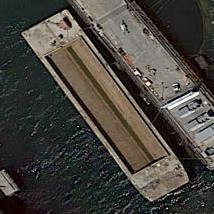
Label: civil